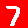
Digit: 7